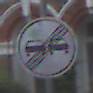
Verkehrszeichen: EndeUeberholverbot
Umgebung: Outdoor, Urban
Tageszeit: MorningAfternoon
Wetter: Overcast
Licht: Natural
Jahreszeit: NotSpecified
Kontrast: LowContrast